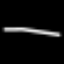
Label: line